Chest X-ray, AP view. Patient: 33 years old, sex M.
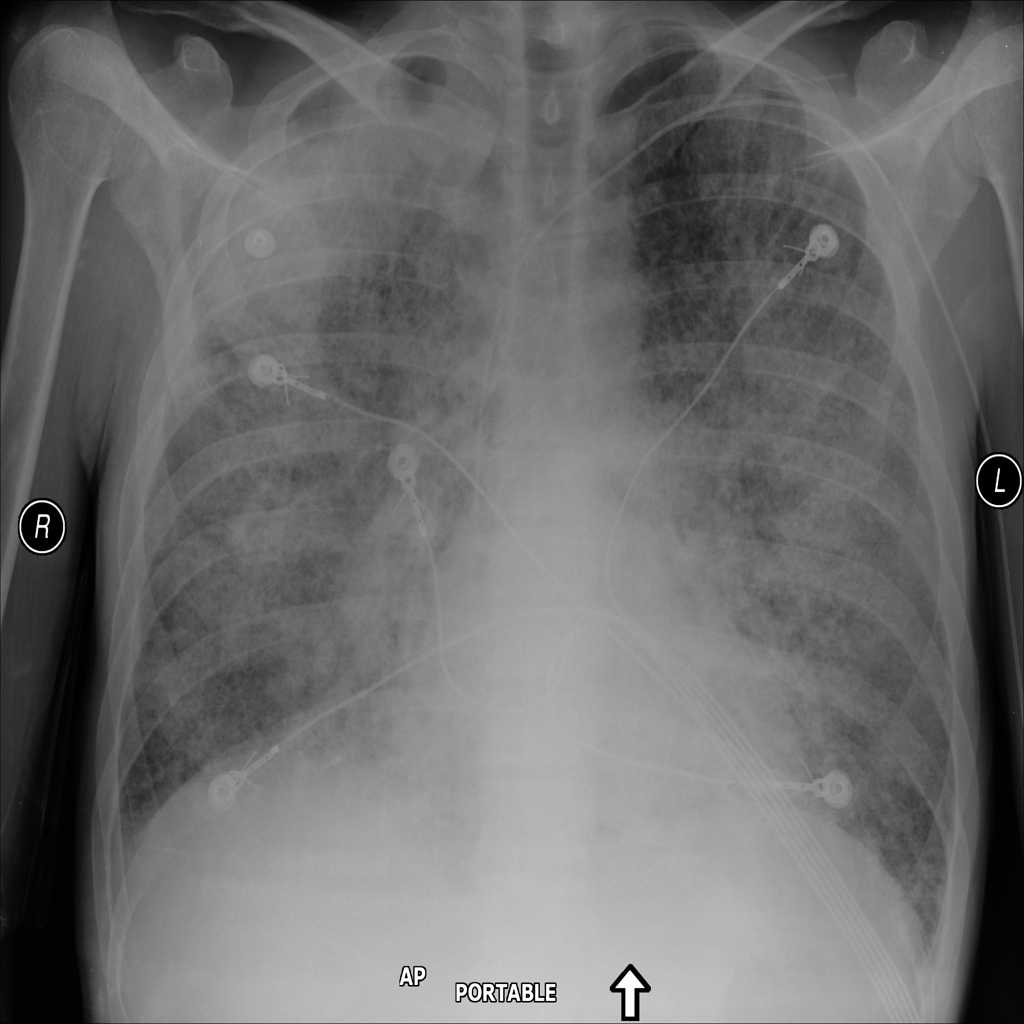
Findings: Consolidation, Pneumonia, Pneumothorax